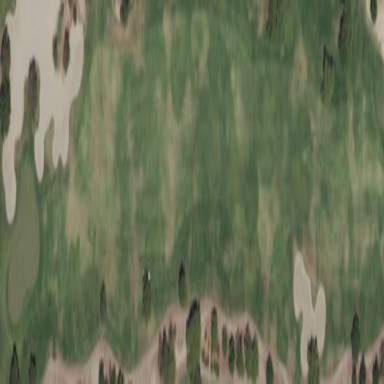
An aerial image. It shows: Grassy area designated as golf fairway.